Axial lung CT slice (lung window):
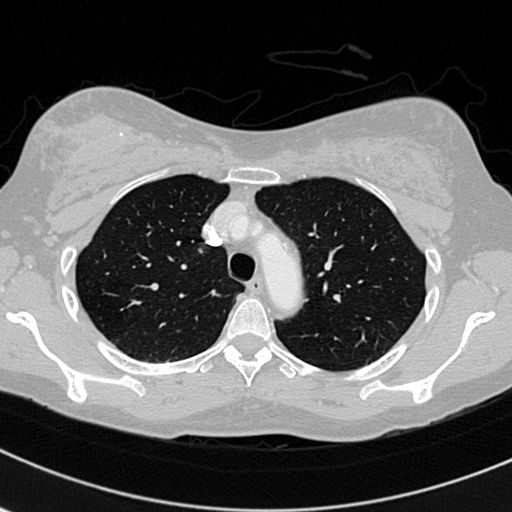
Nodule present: no